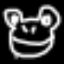
Label: frog